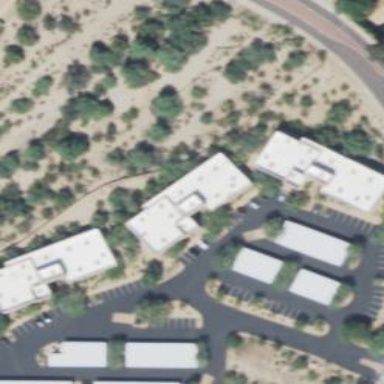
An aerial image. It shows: Commercial building.